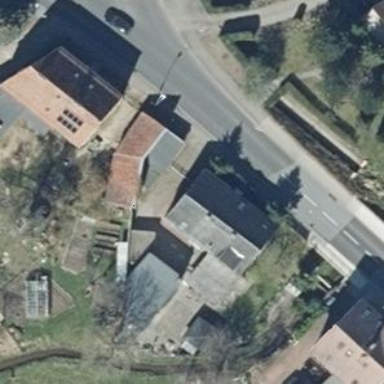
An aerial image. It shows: Gabled building.